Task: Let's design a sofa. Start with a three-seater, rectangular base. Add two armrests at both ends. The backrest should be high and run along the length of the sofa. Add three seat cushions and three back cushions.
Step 289:
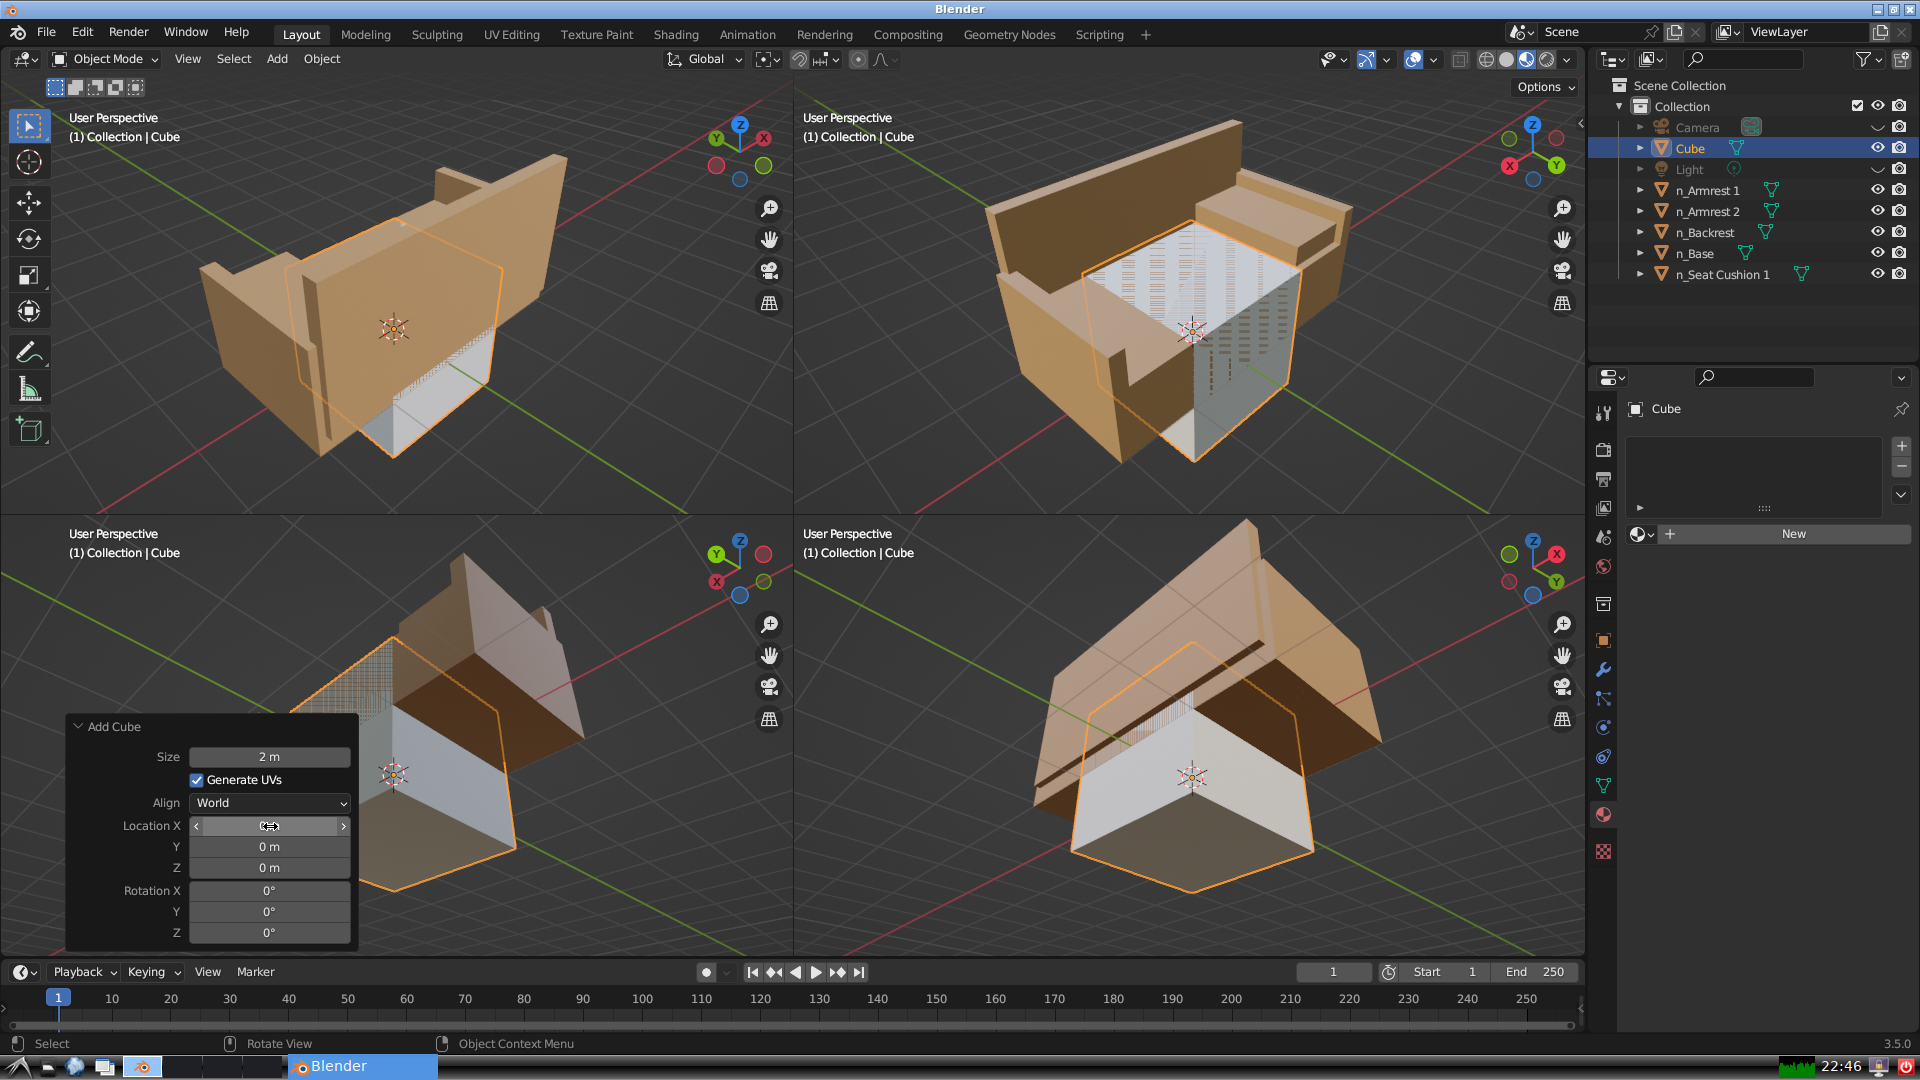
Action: click: no